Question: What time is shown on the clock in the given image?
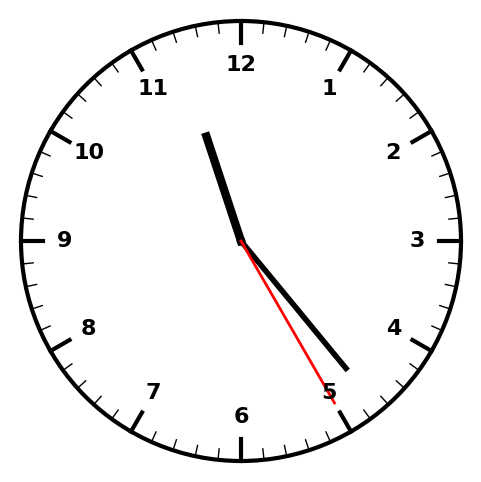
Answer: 11:23:25